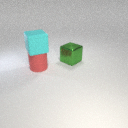
large red rubber cylinder in front of large green metal cube